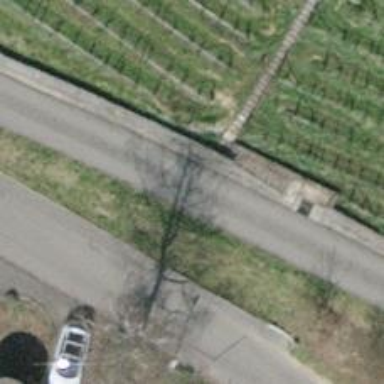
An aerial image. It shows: Road with steps.